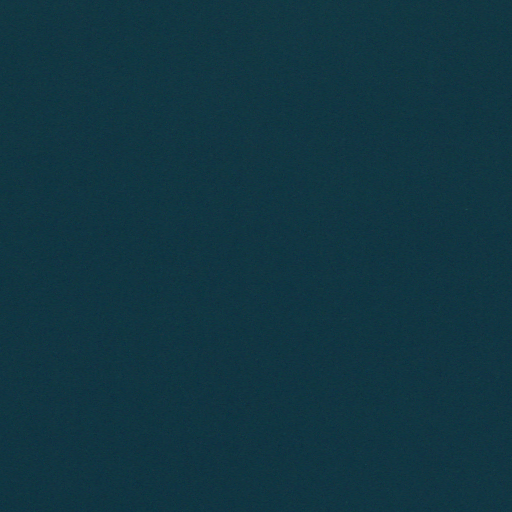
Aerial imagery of valley in Montana named Peters Gulch containing only open water